Interaction volume radius: 10 \u00c5
Interaction volume height: 20 \u00c5
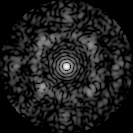
Disorder parameter: 0.6859